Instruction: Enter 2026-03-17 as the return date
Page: home
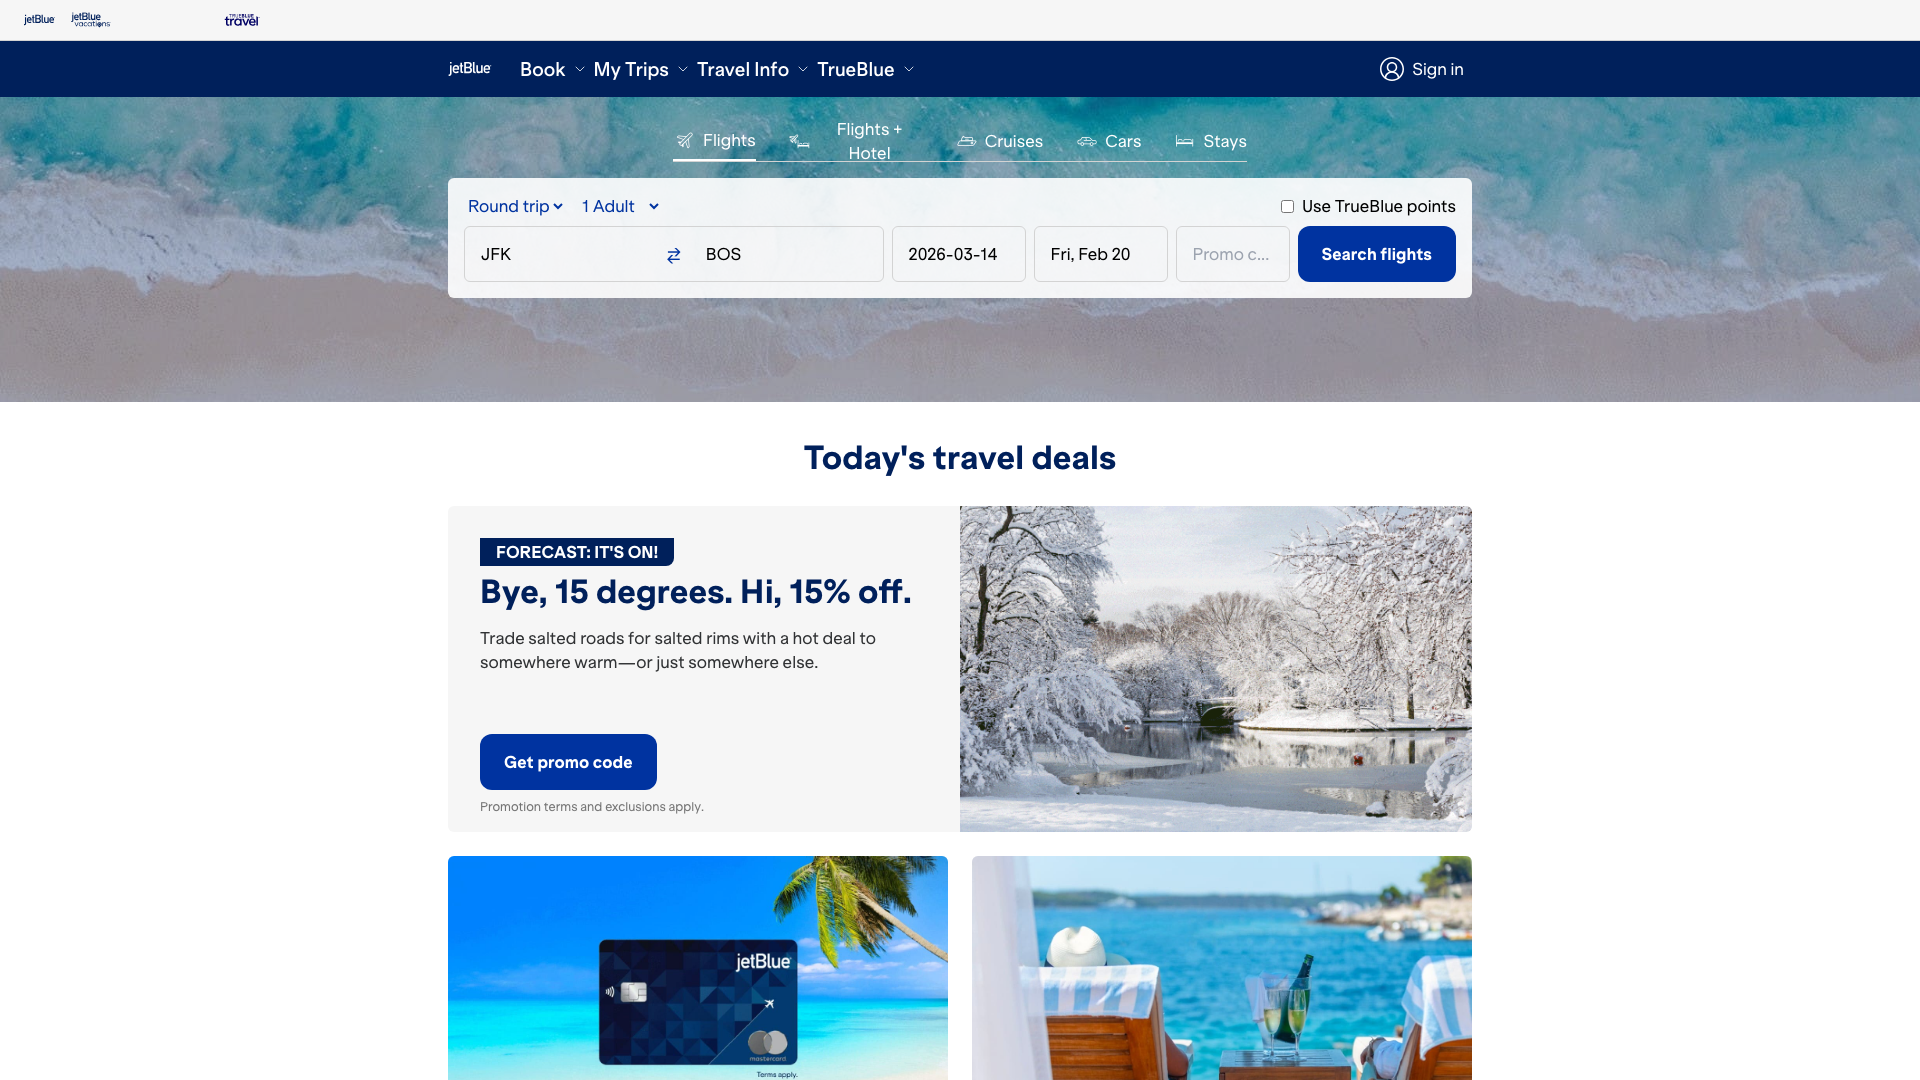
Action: type